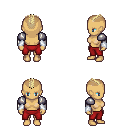
a pixel art fantasy rpg character, female body template, human, tanned skin, steel arm armor, red pants, white blonde short mohawk hairstyle, white cloth bracers, four views (front, back, left, right), 2x2 character sprite sheet, small pixel art, hard edges, no anti-aliasing